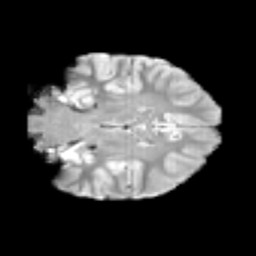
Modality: T2w
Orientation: coronal
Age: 13
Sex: female
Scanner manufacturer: siemens
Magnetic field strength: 3 T
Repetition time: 3.8 s
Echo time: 0.07 s